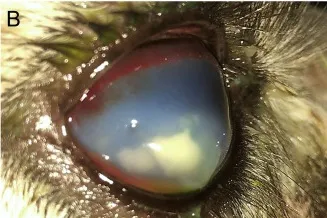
Day 2 (B)-By day 2, a satellite lesion adjacent to the stromal abscess had substantially increased in size by roughly 3 mm and the multiple small corneal bullae had worsened/coalesced to become a large corneal bulla overlying the medial aspect of the lesion with fluorescein stain uptake.
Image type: medical_photograph (other_medical_photograph)